Question: I am making expandable listview in android using Volley. I have mapped parentView Successfully. But I am facing problem how I map childView in an expandable listview. in my situation, all subcategories are shown in a single parent category. How I can handle this. How I can map properly childView in the expandable listview.
here is a snapshot of lists which I have shown in logcat.
screenshot :

here is my code from which I am getting a response from JSON.
'''
String ChildName = null;
JSONObject object = null,childObject= null;
try {
object =new JSONObject(response);
JSONArray headerArray = object.getJSONArray("ListCategories");
for (int i=0;i<headerArray.length();i++){
JSONObject jsonObject = headerArray.getJSONObject(i);
final int Id = jsonObject.getInt("CategoryID");
final String name = jsonObject.getString("CategoryName");
JSONArray childArray = headerArray.getJSONObject(i).getJSONArray("ListChildCategories");
for (int j=0;j<childArray.length();j++) {
childObject = childArray.getJSONObject(j);
ChildId = childObject.getInt("ID");
ChildName = childObject.getString("Name");
child.add(new ChildCategory(ChildId, ChildName));
}
Log.e("childArray", childArray.toString());
header.add(new Category(Id, name));
}
} catch (JSONException e) {
e.printStackTrace();
}
adapter = new ExpandableCategoryAdapter(context,header,child);
expandableListView.setAdapter(adapter);
adapter.notifyDataSetChanged();
'''
here is expandable categoryAdapter:
'''
public class ExpandableCategoryAdapter extends BaseExpandableListAdapter {
private Context _context;
private ArrayList<Category> header;
private ArrayList<ChildCategory> childCategories;
private HashMap<String, String> child;
final String name = null;
private TextView header_text;
public ExpandableCategoryAdapter(Context context, ArrayList<Category> listDataHeader,ArrayList<ChildCategory> listDataChild) {
this._context = context;
this.header = listDataHeader;
this.childCategories = listDataChild;
}
@Override
public int getGroupCount() {
// Get header size
return header.size();
}
@Override
public int getChildrenCount(int groupPosition) {
return childCategories.size();
}
@Override
public Object getGroup(int groupPosition) {
return header.get(groupPosition);
}
@Override
public Object getChild(int groupPosition, int childPosition) {
return childCategories.get(childPosition);
}
@Override
public long getGroupId(int groupPosition) {
return groupPosition;
}
@Override
public long getChildId(int groupPosition, int childPosition) {
return childPosition;
}
@Override
public View getChildView(int groupPosition, int childPosition, boolean isLastChild, View convertView, ViewGroup parent) {
ChildCategory child = (ChildCategory) getChild(groupPosition, childPosition);
if (convertView == null) {
LayoutInflater infalInflater = (LayoutInflater) this._context.getSystemService(Context.LAYOUT_INFLATER_SERVICE);
convertView = infalInflater.inflate(R.layout.list_item_category, parent, false);
}
TextView child_text = (TextView) convertView.findViewById(R.id.expandedListItem);
child_text.setText(child.getName());
return convertView;
}
@Override
public boolean hasStableIds() {
// TODO Auto-generated method stub
return true;
}
@Override
public View getGroupView(int groupPosition, boolean isExpanded, View convertView, ViewGroup parent) {
Category category = (Category) getGroup(groupPosition);
if (convertView == null) {
LayoutInflater infalInflater = (LayoutInflater) this._context.getSystemService(Context.LAYOUT_INFLATER_SERVICE);
convertView = infalInflater.inflate(R.layout.list_group_category, parent, false);
}
header_text = (TextView) convertView.findViewById(R.id.listTitle);
header_text.setText(category.getCategoryName());
if (isExpanded) {
header_text.setTypeface(null, Typeface.BOLD);
header_text.setCompoundDrawablesWithIntrinsicBounds(0, 0, R.drawable.ic_extract_black_24dp, 0);
} else {
header_text.setTypeface(null, Typeface.NORMAL);
header_text.setCompoundDrawablesWithIntrinsicBounds(0, 0, R.drawable.ic_add_black_24dp, 0);
}
return convertView;
}
@Override
public boolean isChildSelectable(int groupPosition, int childPosition) {
return true;
}
}
'''
I don't know where I am doing the mistake. thank you in advance
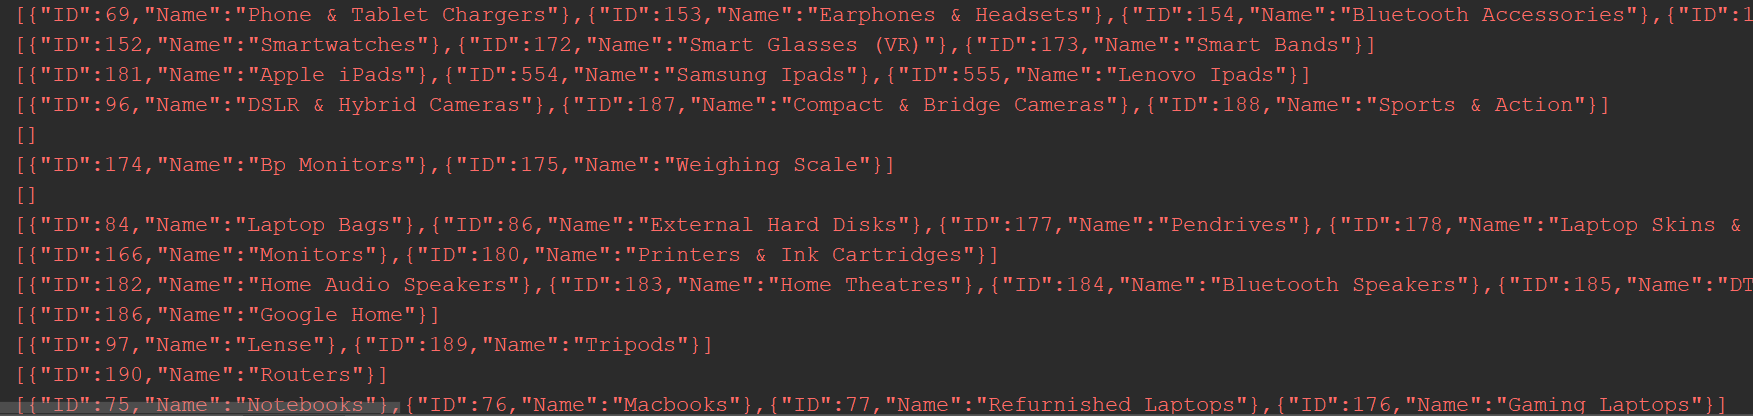
Answer: The child list should be break up according to header/group, so there is a allChild list as 'ArrayList<ArrayList<ChildCategory>>'. Try this:
'''
String ChildName = null;
JSONObject object = null,childObject= null;
ArrayList<ArrayList<ChildCategory>> allChild = new ArrayList<ArrayList<ChildCategory>>(); // Added
try {
object =new JSONObject(response);
JSONArray headerArray = object.getJSONArray("ListCategories");
for (int i=0;i<headerArray.length();i++){
JSONObject jsonObject = headerArray.getJSONObject(i);
final int Id = jsonObject.getInt("CategoryID");
final String name = jsonObject.getString("CategoryName");
JSONArray childArray = headerArray.getJSONObject(i).getJSONArray("ListChildCategories");
child = new ArrayList<ChildCategory>(); // Added
for (int j=0;j<childArray.length();j++) {
childObject = childArray.getJSONObject(j);
ChildId = childObject.getInt("ID");
ChildName = childObject.getString("Name");
child.add(new ChildCategory(ChildId, ChildName));
}
Log.e("childArray", childArray.toString());
allChild.add(child); // Added
header.add(new Category(Id, name));
}
} catch (JSONException e) {
e.printStackTrace();
}
adapter = new ExpandableCategoryAdapter(context,header,allChild); // Changed
expandableListView.setAdapter(adapter);
'''
The adapter:
'''
public class ExpandableCategoryAdapter extends BaseExpandableListAdapter {
private Context _context;
private ArrayList<Category> header;
private ArrayList<ArrayList<ChildCategory>> childCategories; // Changed
private HashMap<String, String> child;
final String name = null;
private TextView header_text;
public ExpandableCategoryAdapter(Context context, ArrayList<Category> listDataHeader,ArrayList<ArrayList<ChildCategory>> listDataChild) { //Changed
this._context = context;
this.header = listDataHeader;
this.childCategories = listDataChild;
}
@Override
public int getGroupCount() {
// Get header size
return header.size();
}
@Override
public int getChildrenCount(int groupPosition) {
return childCategories.get(groupPosition).size(); // Changed
}
@Override
public Object getGroup(int groupPosition) {
return header.get(groupPosition);
}
@Override
public Object getChild(int groupPosition, int childPosition) {
return childCategories.get(groupPosition).get(childPosition); // Changed
}
@Override
public long getGroupId(int groupPosition) {
return groupPosition;
}
@Override
public long getChildId(int groupPosition, int childPosition) {
return childPosition;
}
@Override
public View getChildView(int groupPosition, int childPosition, boolean isLastChild, View convertView, ViewGroup parent) {
ChildCategory child = (ChildCategory) getChild(groupPosition, childPosition);
if (convertView == null) {
LayoutInflater infalInflater = (LayoutInflater) this._context.getSystemService(Context.LAYOUT_INFLATER_SERVICE);
convertView = infalInflater.inflate(R.layout.list_item_category, parent, false);
}
TextView child_text = (TextView) convertView.findViewById(R.id.expandedListItem);
child_text.setText(child.getName());
return convertView;
}
@Override
public boolean hasStableIds() {
// TODO Auto-generated method stub
return true;
}
@Override
public View getGroupView(int groupPosition, boolean isExpanded, View convertView, ViewGroup parent) {
Category category = (Category) getGroup(groupPosition);
if (convertView == null) {
LayoutInflater infalInflater = (LayoutInflater) this._context.getSystemService(Context.LAYOUT_INFLATER_SERVICE);
convertView = infalInflater.inflate(R.layout.list_group_category, parent, false);
}
header_text = (TextView) convertView.findViewById(R.id.listTitle);
header_text.setText(category.getCategoryName());
if (isExpanded) {
header_text.setTypeface(null, Typeface.BOLD);
header_text.setCompoundDrawablesWithIntrinsicBounds(0, 0, R.drawable.ic_extract_black_24dp, 0);
} else {
header_text.setTypeface(null, Typeface.NORMAL);
header_text.setCompoundDrawablesWithIntrinsicBounds(0, 0, R.drawable.ic_add_black_24dp, 0);
}
return convertView;
}
@Override
public boolean isChildSelectable(int groupPosition, int childPosition) {
return true;
}
}
'''
Hope that helps!